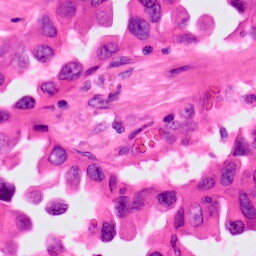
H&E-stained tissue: Lung